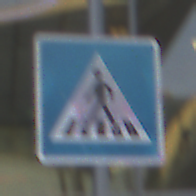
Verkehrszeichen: FussgaengerueberwegRechts
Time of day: SunriseSunset
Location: Outdoor (Urban)
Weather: PartlyCloudy
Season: NotSpecified
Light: Natural